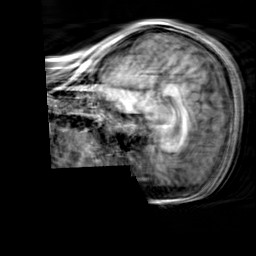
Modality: T1w
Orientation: sagittal
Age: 25
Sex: female
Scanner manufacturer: siemens
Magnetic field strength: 3 T
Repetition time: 2.3 s
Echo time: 0.00303 s